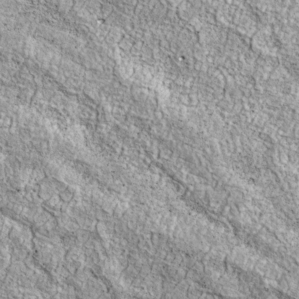
Label: non_frost